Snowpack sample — Buffalo Mountain, Silverthorne, Colorado, USA (2/22/26, 2:02 PM MST)
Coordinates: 39.622, -106.113
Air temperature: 33 °F
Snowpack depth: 63 cm
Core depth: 50 cm
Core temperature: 28.4 °F
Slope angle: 11°, slope face: 116°
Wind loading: low
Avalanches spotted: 0
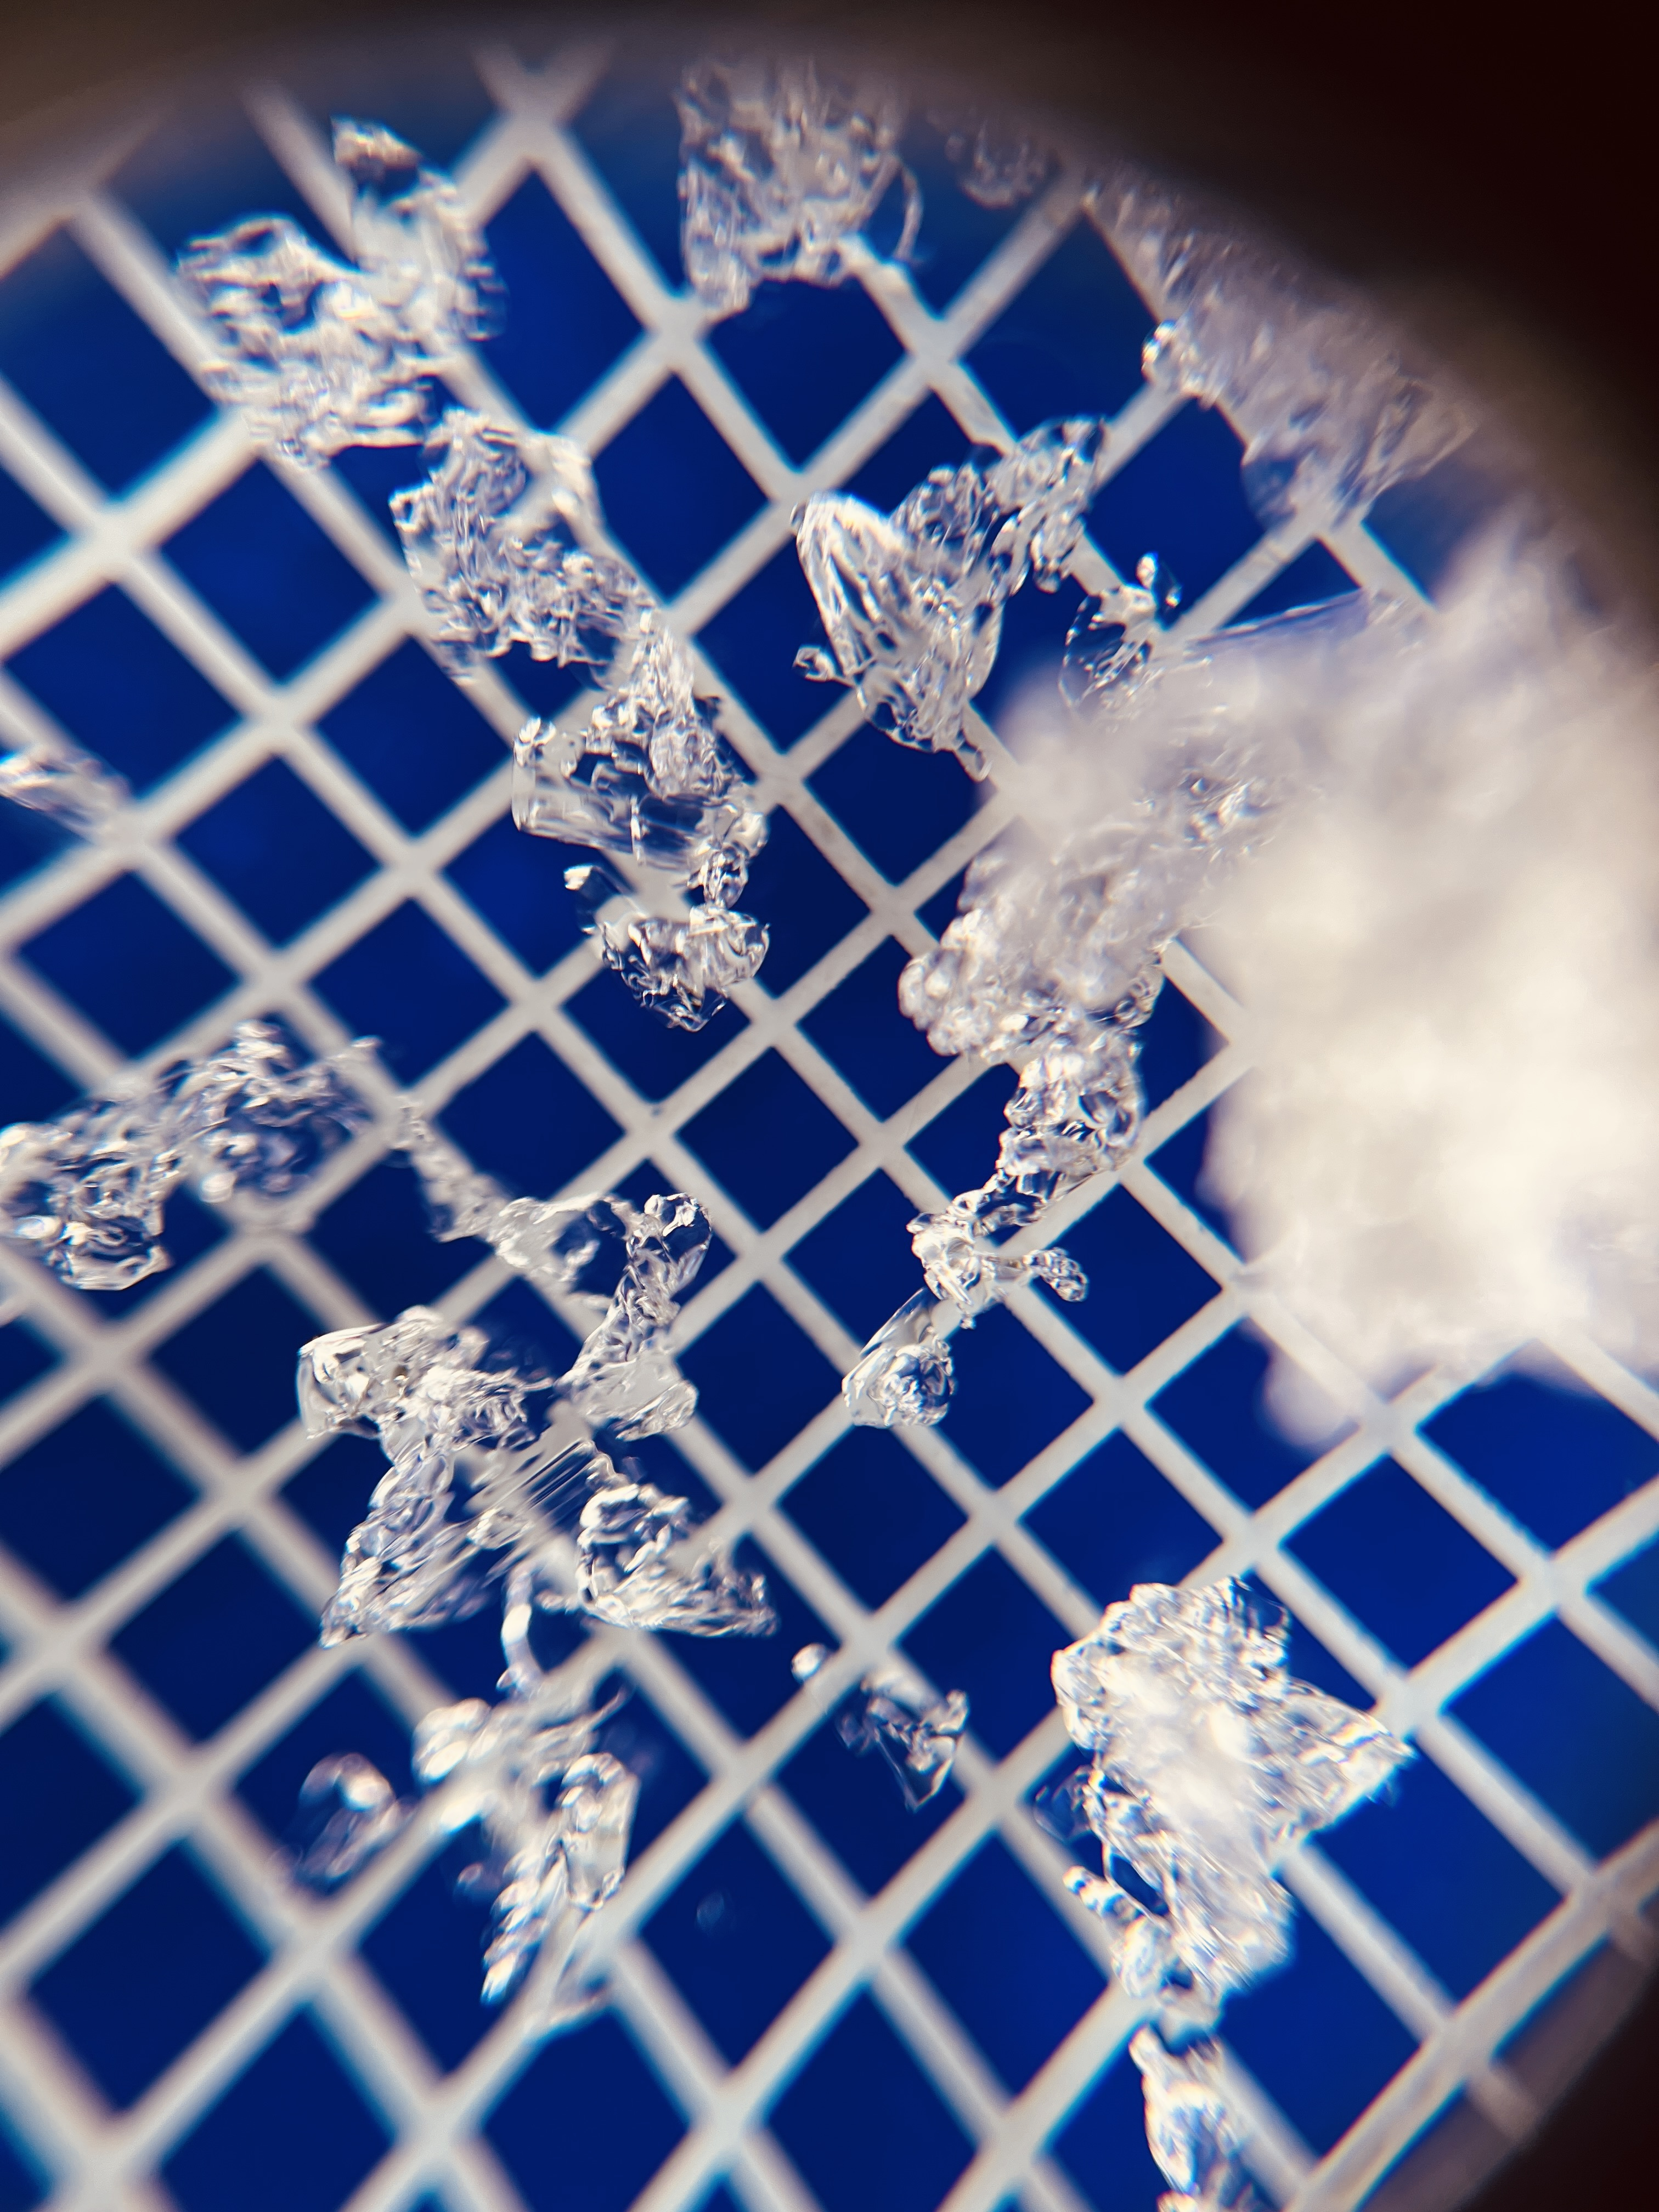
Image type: magnified_profile
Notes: In a firebreak similar to site 1, minimal wind loading with no spotted avalanches (not many faces in view though)